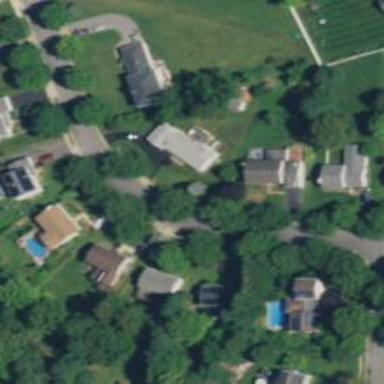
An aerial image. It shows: Residential road.